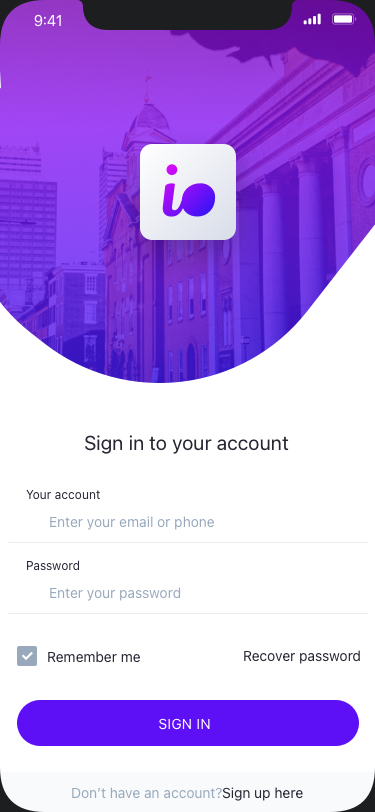
Text in this UI design:
Recover password
Sign in to your account
Don’t have an account?
Sign up here